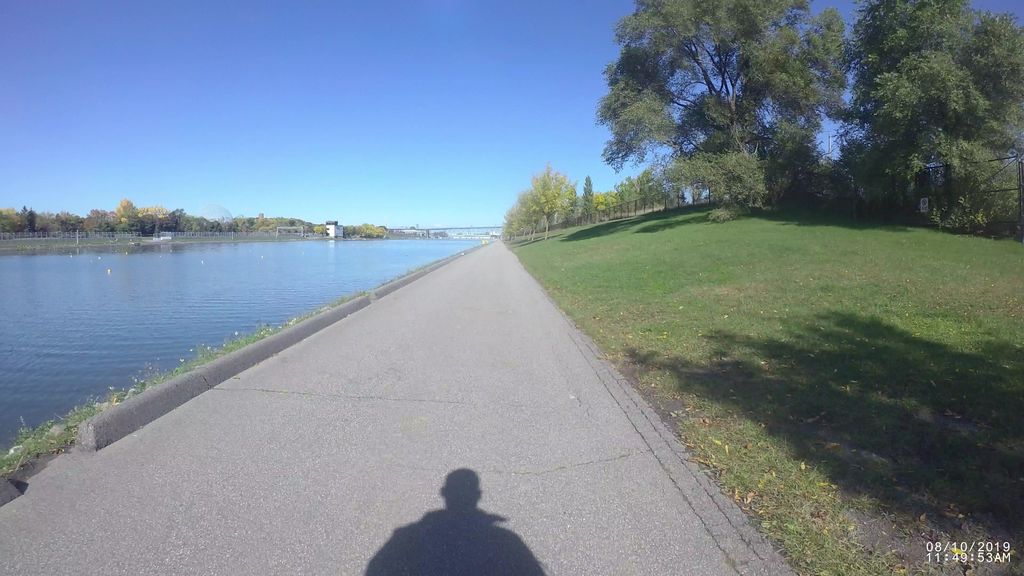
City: montreal